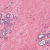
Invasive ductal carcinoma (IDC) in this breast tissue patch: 0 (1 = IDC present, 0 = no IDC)